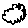
Label: cloud